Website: apple
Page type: address-validator
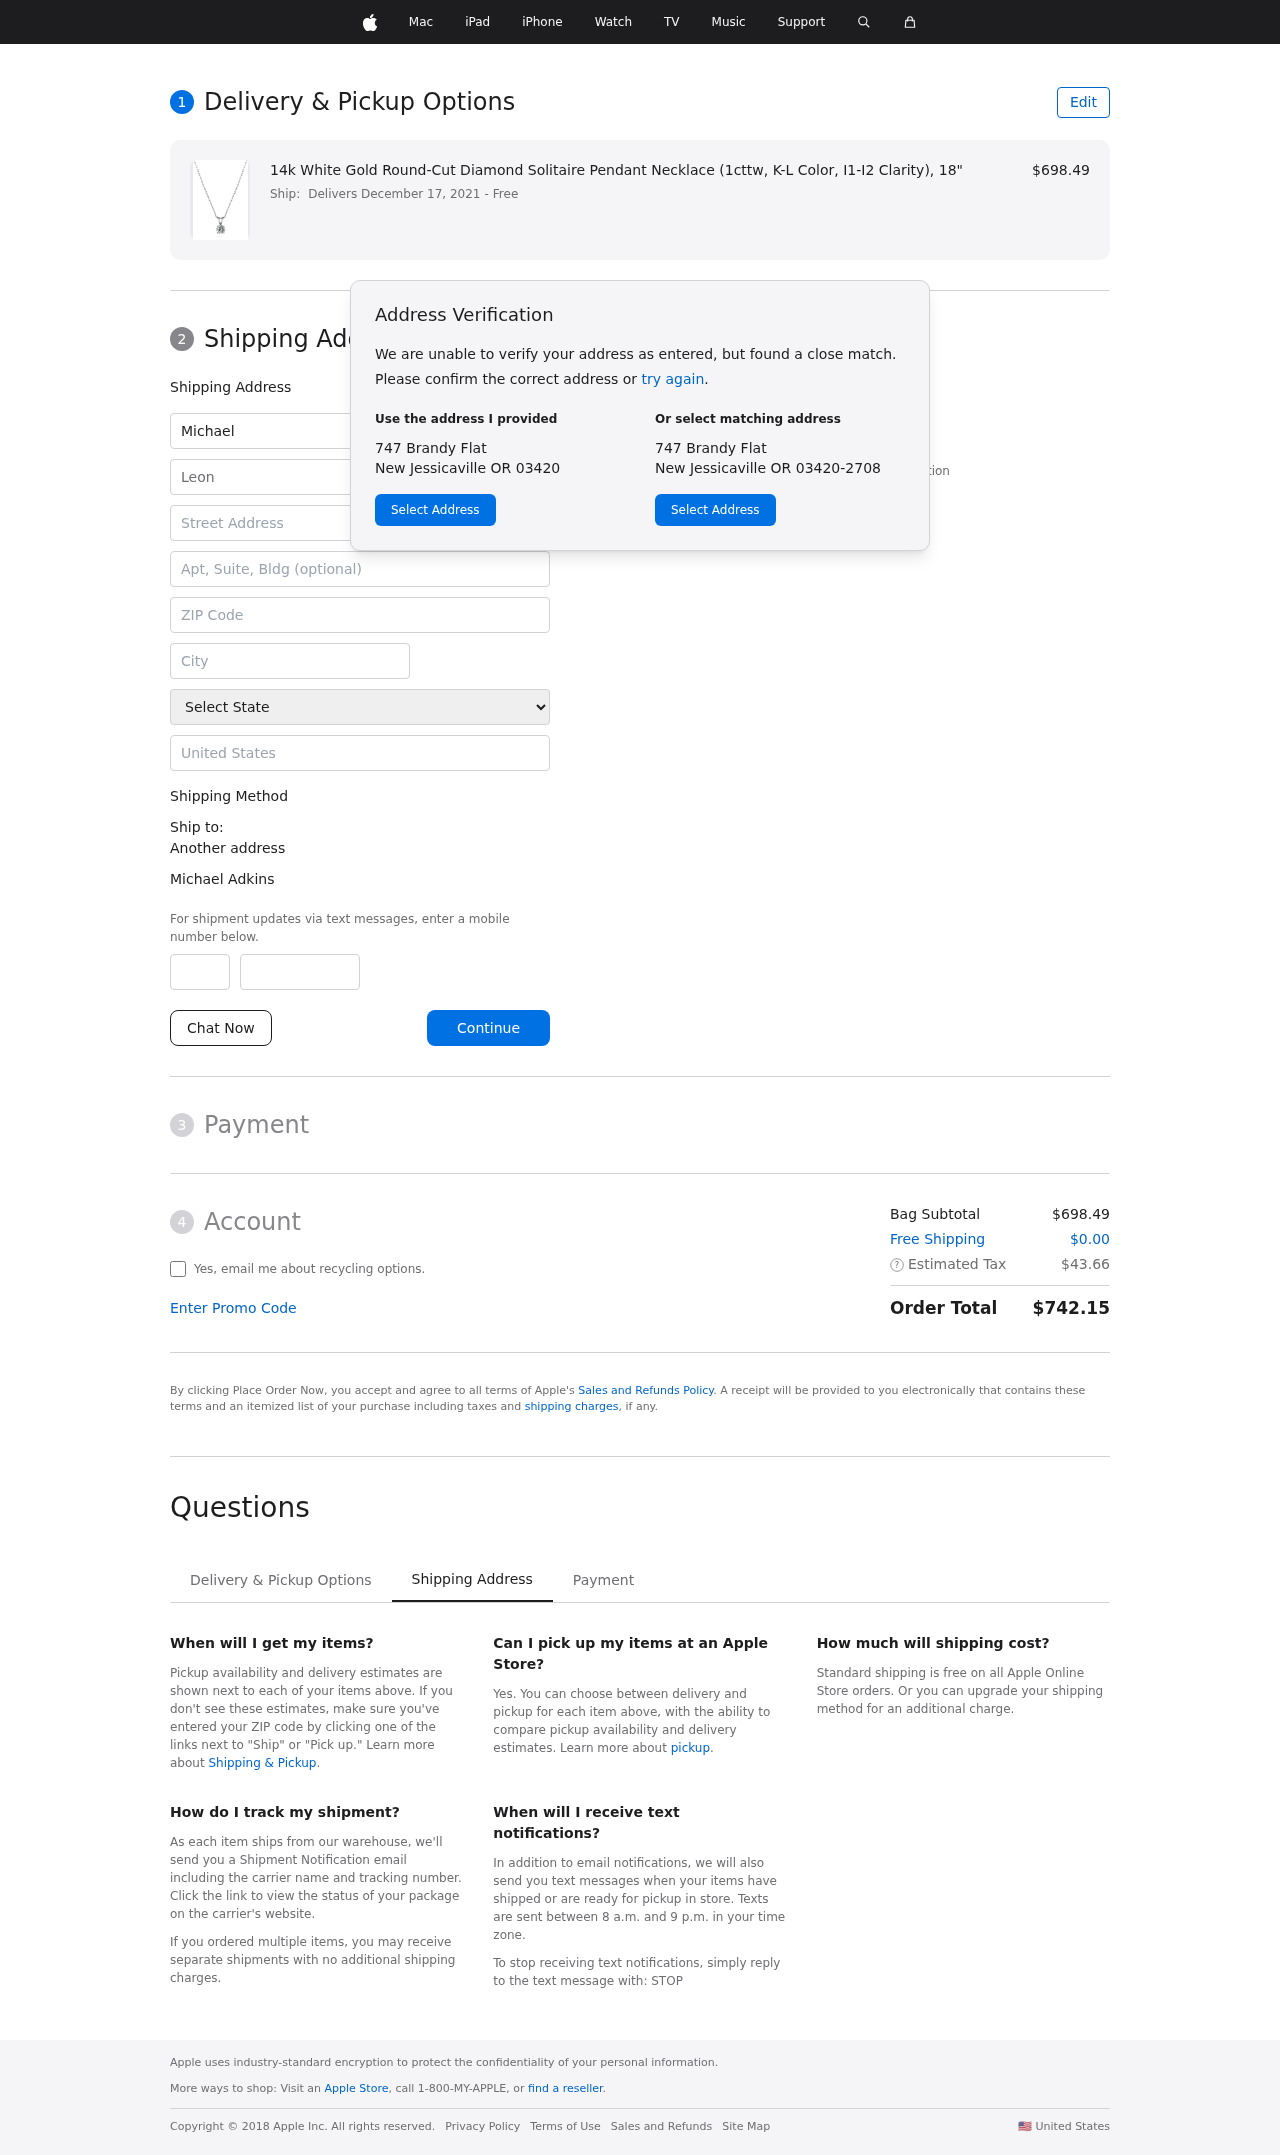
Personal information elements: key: PII_CITY
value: New Jessicaville
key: PII_COMPANY
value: Leon Group
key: PII_COUNTRY
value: United States
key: PII_FIRSTNAME
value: Michael
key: PII_FULLNAME
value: Michael Adkins
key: PII_LASTNAME
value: Adkins
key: PII_PHONE_AREA
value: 782
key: PII_PHONE_SUFFIX
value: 3427
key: PII_POSTCODE
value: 03420
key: PII_STATE
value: Oregon
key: PII_STREET
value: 747 Brandy Flat
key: PII_CITY_STATE_ZIP
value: New Jessicaville OR 03420
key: PII_STATE_ABBR
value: OR
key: PII_POSTCODE_FULL
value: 03420
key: PII_POSTCODE_NUMERIC
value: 3420
Product elements: key: PRODUCT1_NAME
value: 14k White Gold Round-Cut Diamond Solitaire Pendant Necklace (1cttw, K-L Color, I1-I2 Clarity), 18"
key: PRODUCT1_PRICE
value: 698.49
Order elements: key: ORDER_DELIVERY_DATE
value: Delivers December 17, 2021
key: ORDER_SUBTOTAL
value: $698.49
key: ORDER_SHIPPING_COST
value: $0.00
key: ORDER_TAX
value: $43.66
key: ORDER_TOTAL
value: $742.15